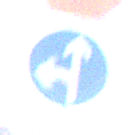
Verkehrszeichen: VorgeschriebeneFahrtrichtungGeradeausOderLinks
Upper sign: Stop
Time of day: MorningAfternoon
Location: Outdoor (Special)
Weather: PartlyCloudy
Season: NotSpecified
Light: Natural